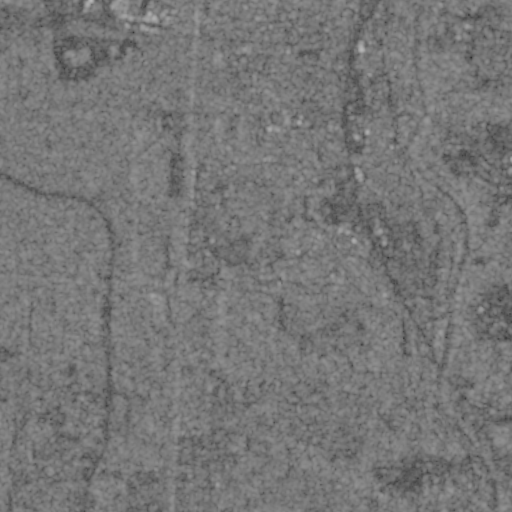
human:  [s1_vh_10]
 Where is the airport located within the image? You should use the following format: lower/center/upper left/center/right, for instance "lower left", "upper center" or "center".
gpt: The airport is located in the upper left of the image.
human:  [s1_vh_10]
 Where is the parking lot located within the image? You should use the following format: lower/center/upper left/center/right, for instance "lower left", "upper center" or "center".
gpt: The parking lot is located in the center right of the image.
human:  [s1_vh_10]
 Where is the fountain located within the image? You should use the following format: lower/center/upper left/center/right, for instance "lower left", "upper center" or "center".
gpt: The fountain is located in the center of the image.
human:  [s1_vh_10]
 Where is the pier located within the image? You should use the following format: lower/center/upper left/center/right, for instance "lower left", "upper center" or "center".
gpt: The pier is located in the center right of the image.
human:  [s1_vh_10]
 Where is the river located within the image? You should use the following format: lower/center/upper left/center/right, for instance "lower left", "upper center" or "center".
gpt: The river is located in the right of the image.
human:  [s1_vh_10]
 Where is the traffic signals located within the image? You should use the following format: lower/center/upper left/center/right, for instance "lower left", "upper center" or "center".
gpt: The traffic signals is located in the right of the image.
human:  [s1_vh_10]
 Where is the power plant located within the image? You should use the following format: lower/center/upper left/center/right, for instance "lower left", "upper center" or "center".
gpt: There is no power plant in the image.

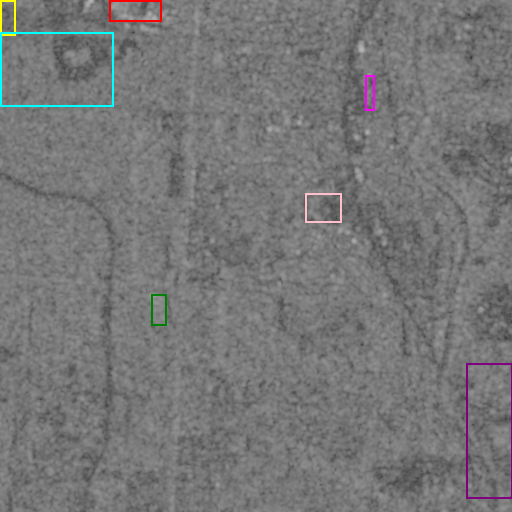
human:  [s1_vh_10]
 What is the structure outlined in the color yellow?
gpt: The structure outlined in yellow is an airport.
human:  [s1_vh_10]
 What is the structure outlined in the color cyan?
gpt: The structure outlined in cyan is a crop field.
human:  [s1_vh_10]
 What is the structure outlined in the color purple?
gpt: The structure outlined in purple is a park.
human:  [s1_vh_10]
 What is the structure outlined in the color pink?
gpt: The structure outlined in pink is a parking lot.
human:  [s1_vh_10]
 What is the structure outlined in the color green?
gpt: The structure outlined in green is a power substation.
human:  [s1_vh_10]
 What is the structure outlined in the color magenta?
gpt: The structure outlined in magenta is a building.
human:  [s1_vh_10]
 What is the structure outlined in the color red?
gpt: The structure outlined in red is a building.
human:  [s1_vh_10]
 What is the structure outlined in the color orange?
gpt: There is no orange outline.